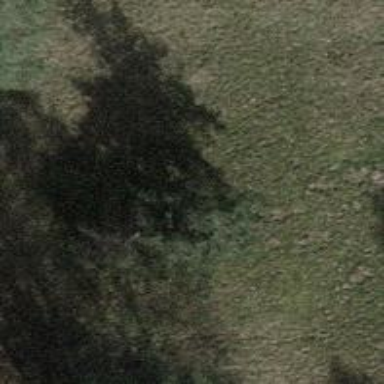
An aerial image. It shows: Evergreen needle-leaved tree.